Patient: sex M, age 51
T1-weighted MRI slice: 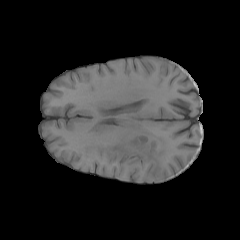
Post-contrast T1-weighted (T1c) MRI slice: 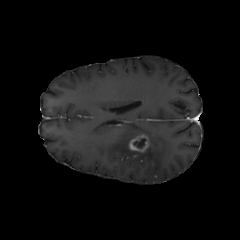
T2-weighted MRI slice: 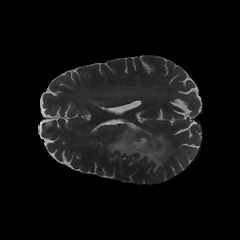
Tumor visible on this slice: yes
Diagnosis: Glioblastoma, IDH-wildtype
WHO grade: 4